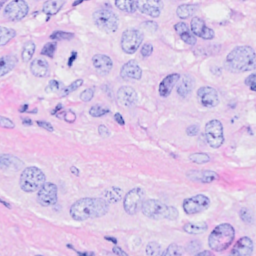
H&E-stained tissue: Breast